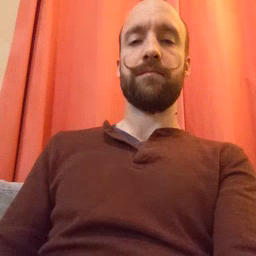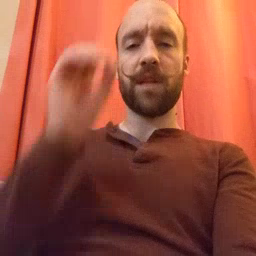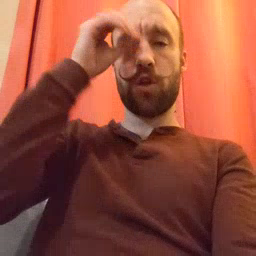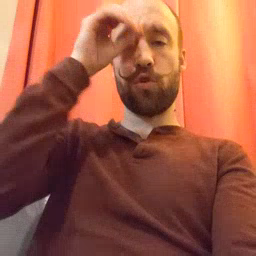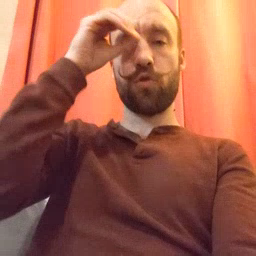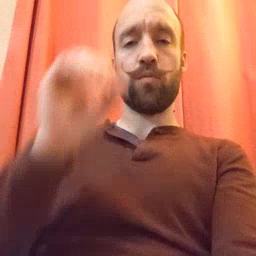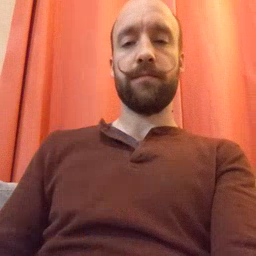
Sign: owl